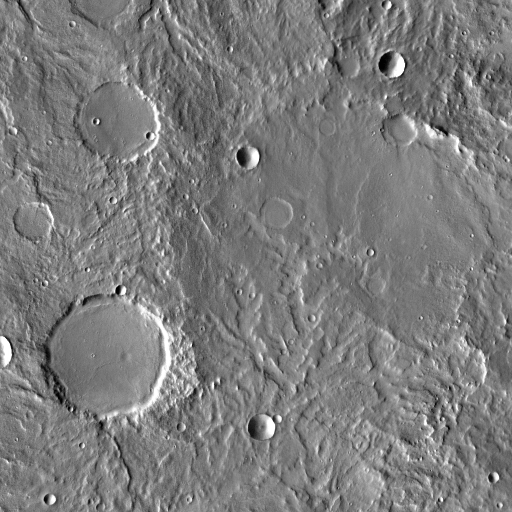
Crater classes present: Background, Other, Layered, Buried, Secondary